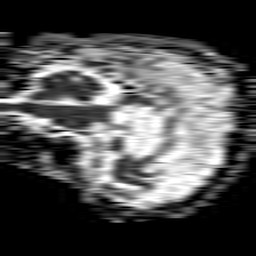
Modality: ADC
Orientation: sagittal
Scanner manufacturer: philips
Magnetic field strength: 1.5 T
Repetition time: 4.6 s
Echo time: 0.08517 s